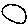
Label: circle